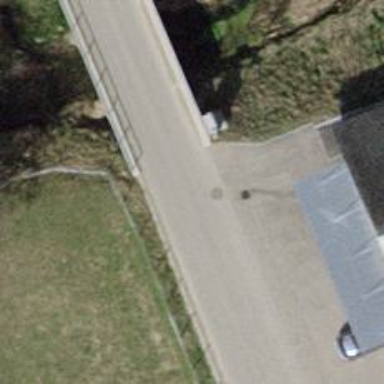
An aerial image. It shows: Unclassified road with bridge.